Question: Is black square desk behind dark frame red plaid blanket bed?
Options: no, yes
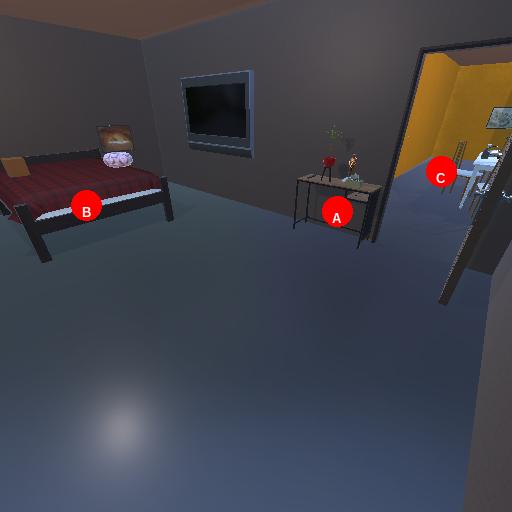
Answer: no